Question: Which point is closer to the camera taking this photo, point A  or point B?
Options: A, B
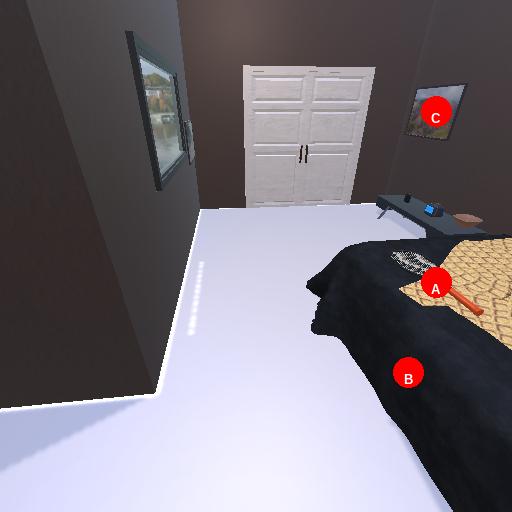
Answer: A